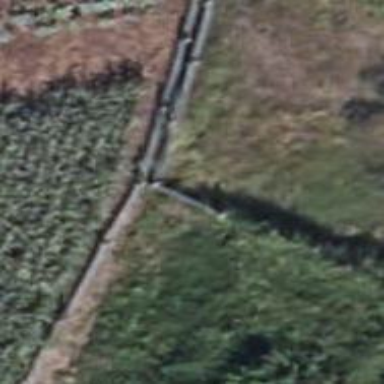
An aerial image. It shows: Fence.